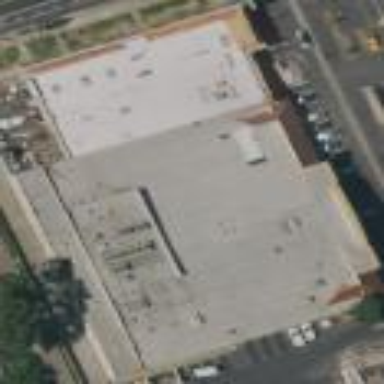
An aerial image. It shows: Retail building.